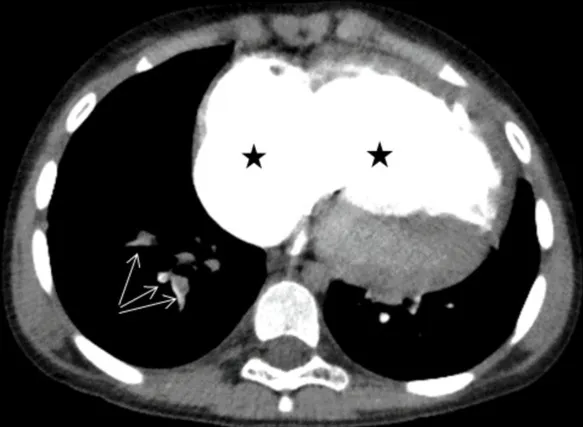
Chest CT angiography of the patient. . Asterixis demonstrates enlargement of the right atrium and right ventricle secondary to right-sided heart strain because of pulmonary artery hypertension. Arrows point to filling defects (pulmonary emboli) in the segmental pulmonary arterial branches supplying the right lower lobe.
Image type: radiology (ct)